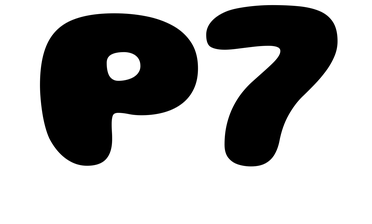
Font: Gluten_ExtraBold